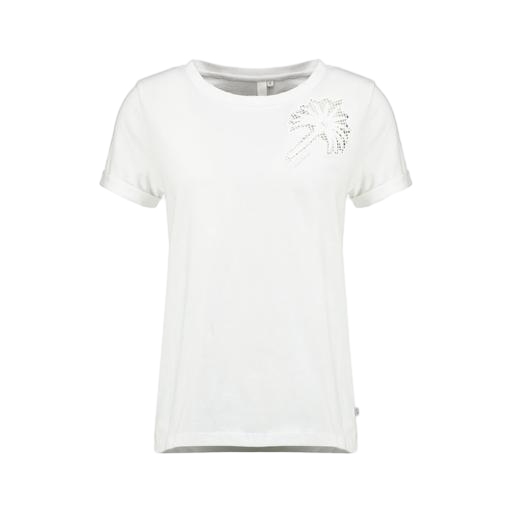
t-shirt twist graphic, white isla tee, woman's tshirt, white background